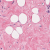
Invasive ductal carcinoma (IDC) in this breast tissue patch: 1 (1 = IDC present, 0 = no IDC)